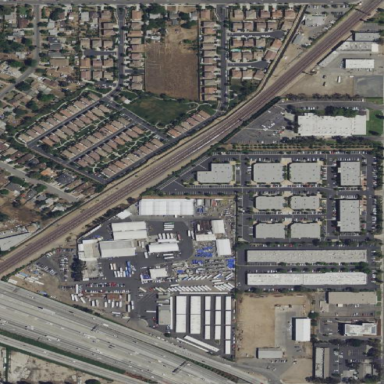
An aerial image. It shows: Commercial area.